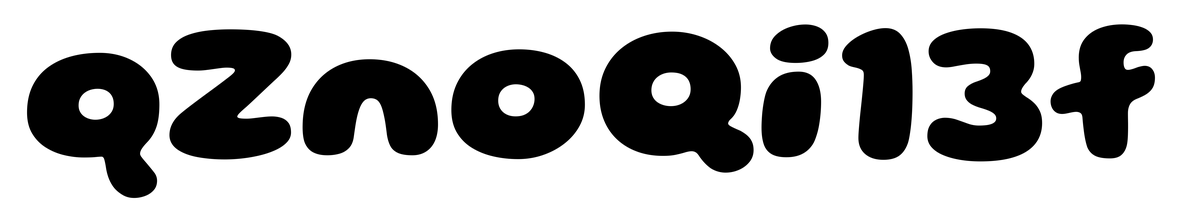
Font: Gluten_ExtraBold